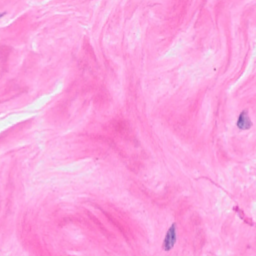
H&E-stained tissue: Breast